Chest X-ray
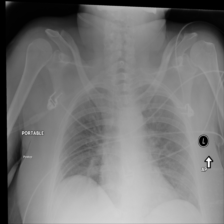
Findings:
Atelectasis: negative
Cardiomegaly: negative
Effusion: negative
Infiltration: negative
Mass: negative
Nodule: negative
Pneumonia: negative
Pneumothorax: negative
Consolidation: positive
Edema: negative
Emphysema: negative
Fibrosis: negative
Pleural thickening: negative
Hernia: negative